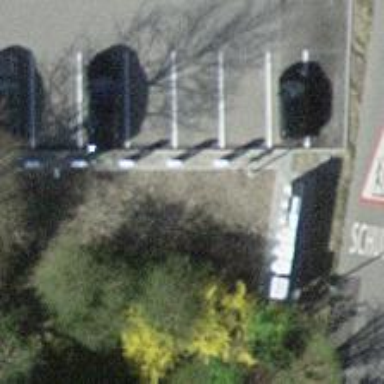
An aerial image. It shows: Charging station.